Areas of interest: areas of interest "Business office"
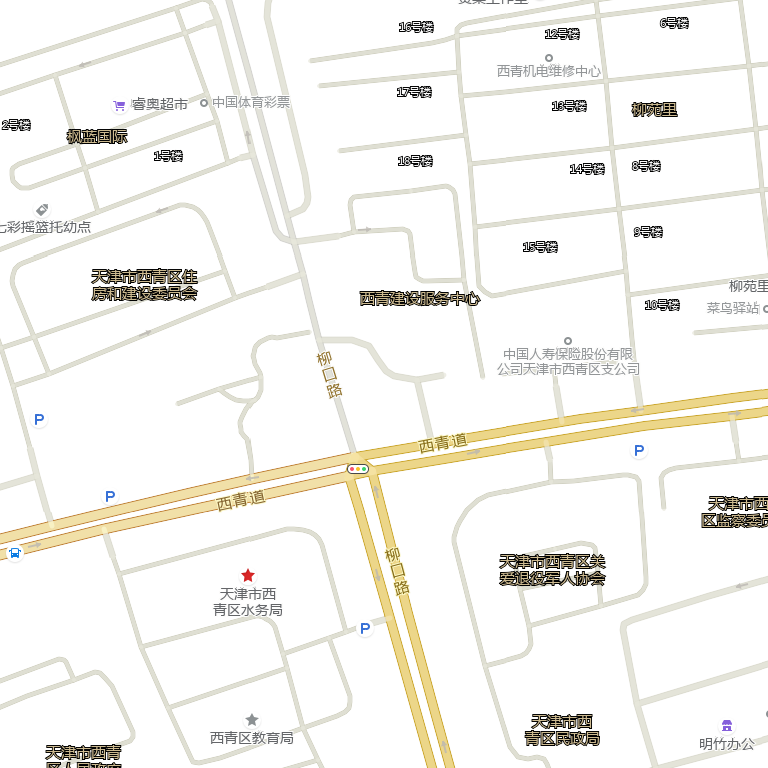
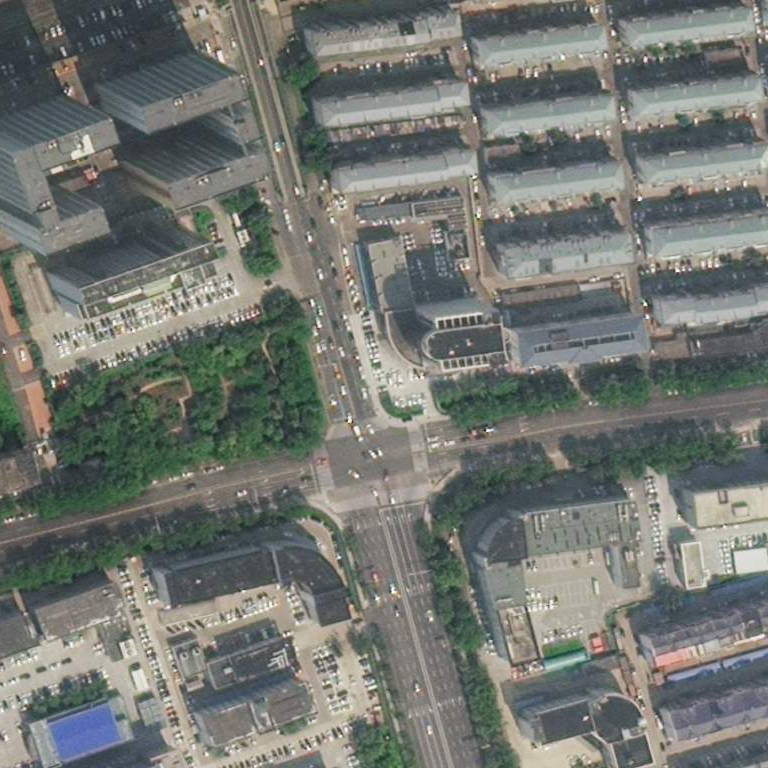